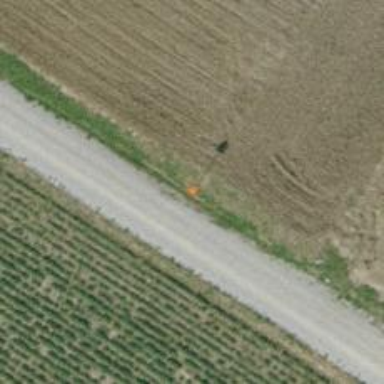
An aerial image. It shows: Orange aerial marker.